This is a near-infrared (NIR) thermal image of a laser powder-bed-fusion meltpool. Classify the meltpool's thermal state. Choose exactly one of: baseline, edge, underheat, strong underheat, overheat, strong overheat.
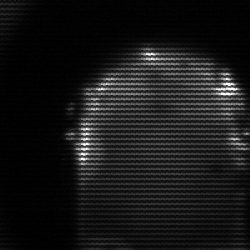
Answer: baseline